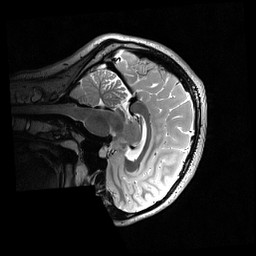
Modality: T2w
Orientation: sagittal
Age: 18
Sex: female
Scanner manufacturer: siemens
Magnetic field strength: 3 T
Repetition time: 3.2 s
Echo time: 0.565 s